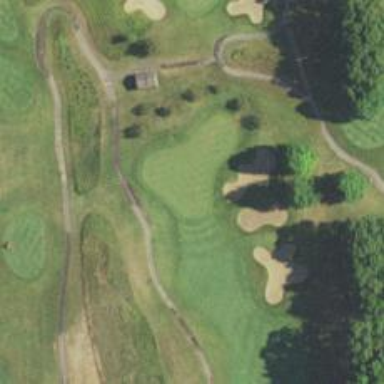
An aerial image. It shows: View of golf hole.